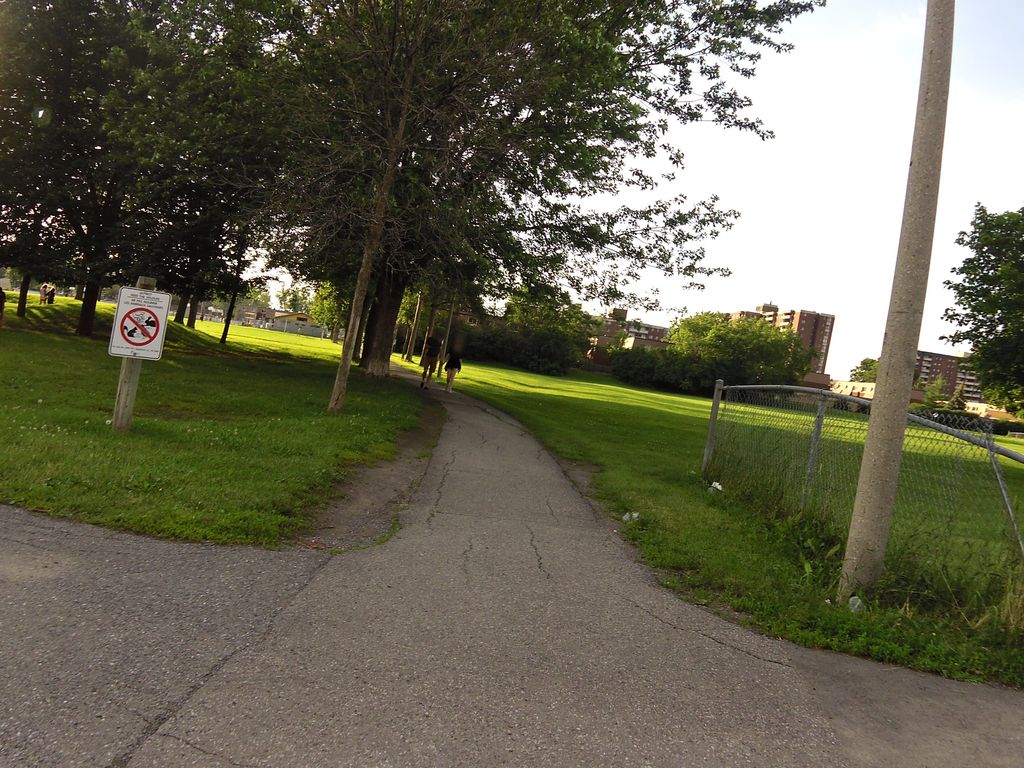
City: ottawa-gatineau